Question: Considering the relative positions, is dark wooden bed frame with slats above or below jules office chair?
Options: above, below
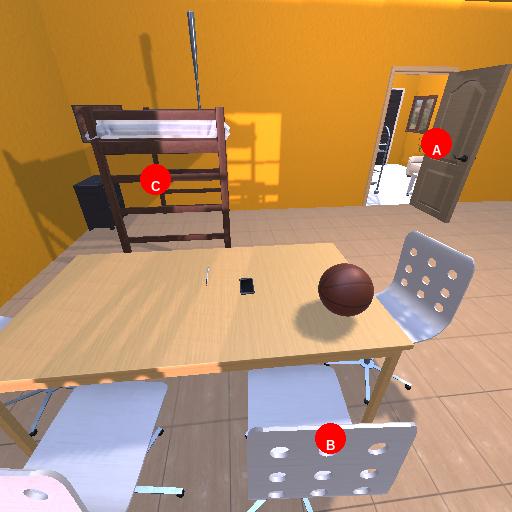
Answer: above